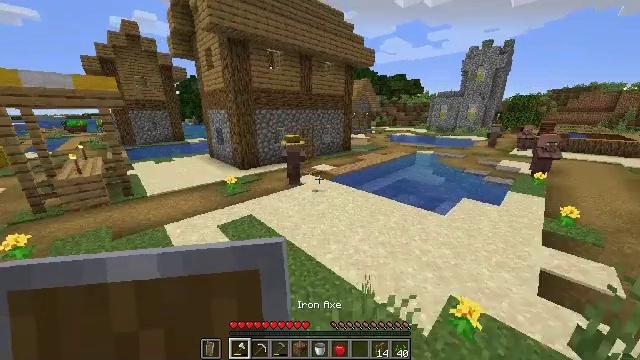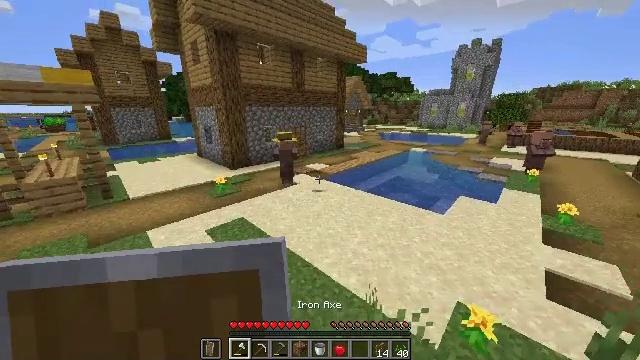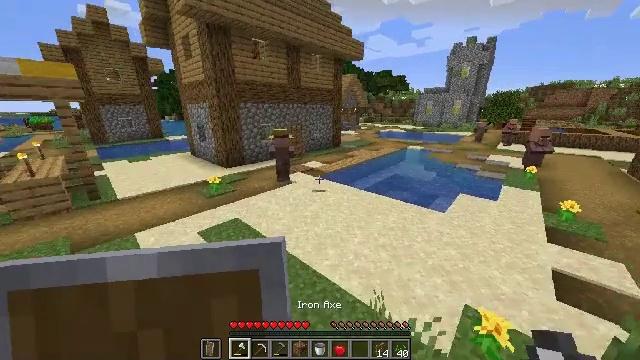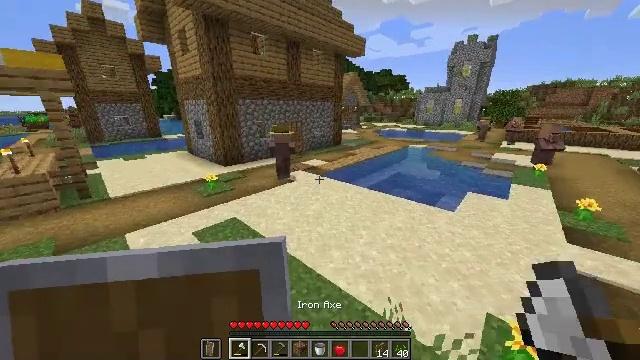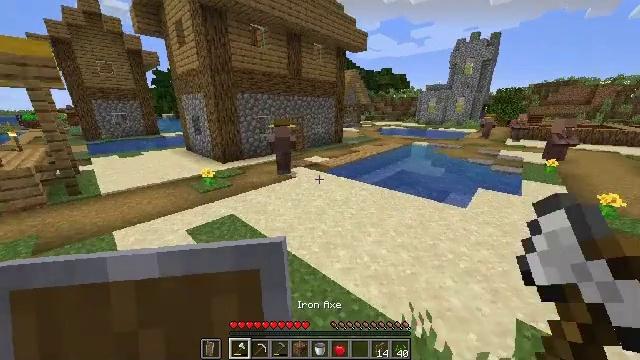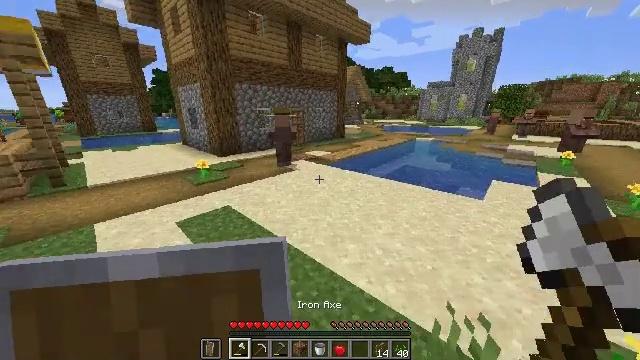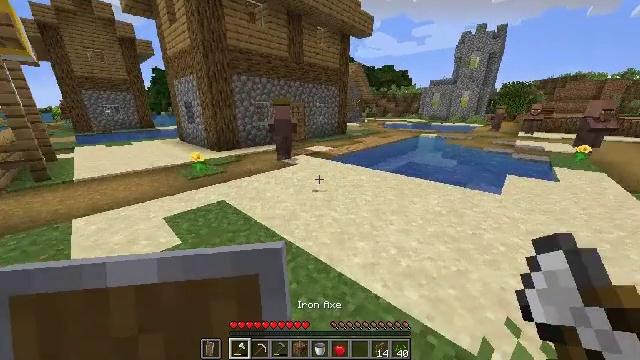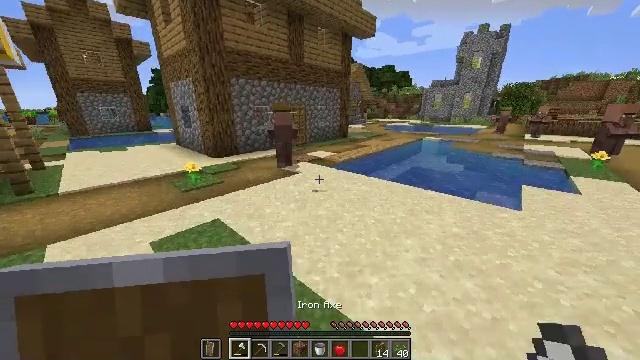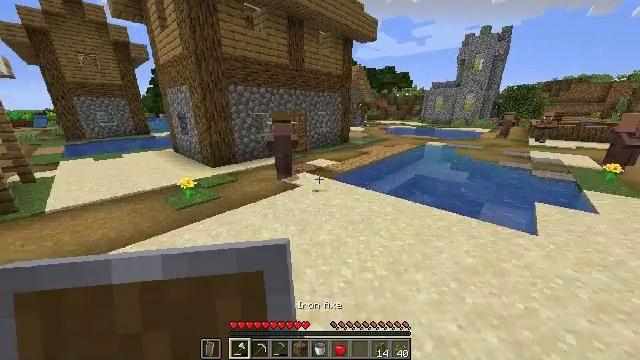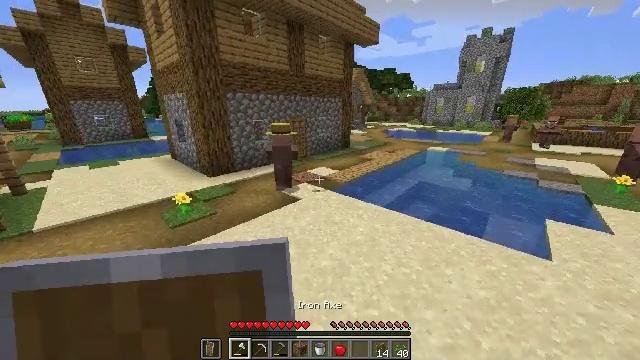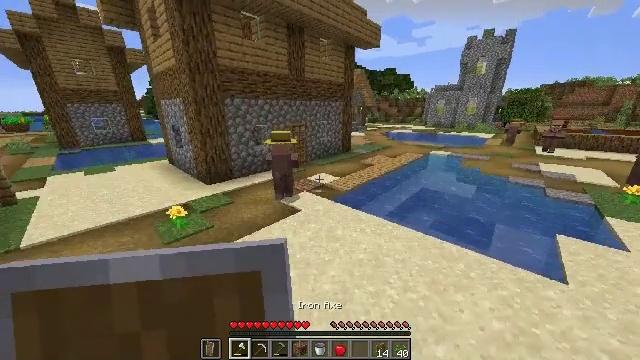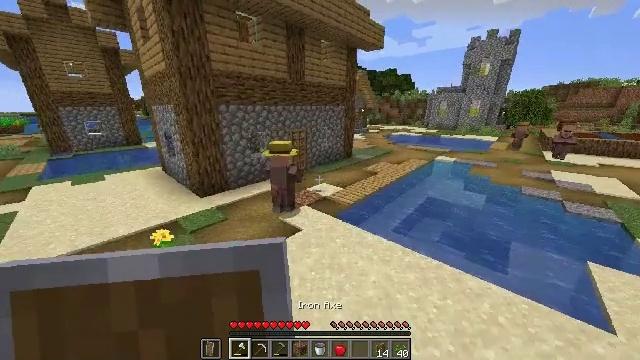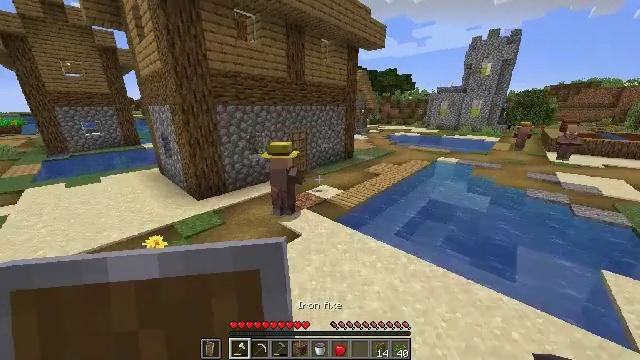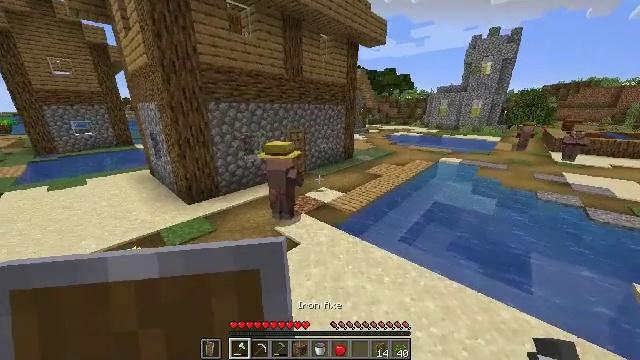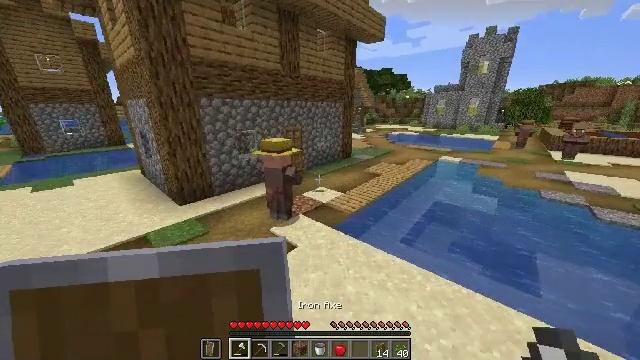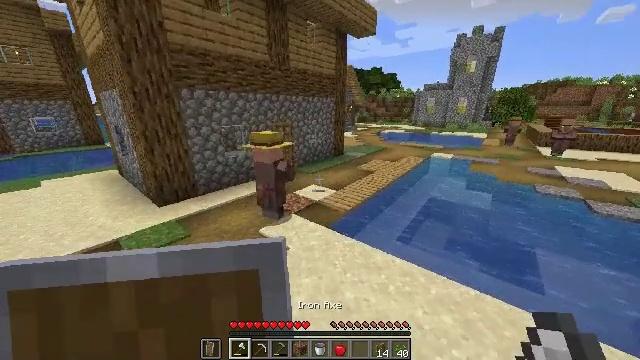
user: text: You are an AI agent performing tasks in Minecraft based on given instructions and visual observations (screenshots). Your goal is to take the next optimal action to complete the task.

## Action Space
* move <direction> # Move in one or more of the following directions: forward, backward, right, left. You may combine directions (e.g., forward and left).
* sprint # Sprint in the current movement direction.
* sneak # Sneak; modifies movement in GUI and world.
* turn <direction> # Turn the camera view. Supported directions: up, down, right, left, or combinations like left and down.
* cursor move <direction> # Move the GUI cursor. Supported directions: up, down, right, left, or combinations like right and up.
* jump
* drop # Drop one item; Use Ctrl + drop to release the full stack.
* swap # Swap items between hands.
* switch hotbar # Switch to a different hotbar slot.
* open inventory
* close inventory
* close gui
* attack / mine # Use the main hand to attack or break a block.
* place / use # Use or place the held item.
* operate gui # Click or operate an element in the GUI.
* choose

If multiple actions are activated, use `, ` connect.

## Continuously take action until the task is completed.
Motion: motion action
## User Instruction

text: Gather wheat by left-clicking on it.
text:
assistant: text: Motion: move forward, turn right, jump
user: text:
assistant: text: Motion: move forward, turn right, jump
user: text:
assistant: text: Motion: move forward, jump
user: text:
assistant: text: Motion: move forward, jump
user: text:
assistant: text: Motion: move forward, jump
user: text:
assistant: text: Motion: move forward, jump
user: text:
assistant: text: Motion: move forward, jump
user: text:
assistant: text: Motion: move forward, jump
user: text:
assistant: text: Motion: move forward, jump
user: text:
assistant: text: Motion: move forward, jump
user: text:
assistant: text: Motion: move forward, jump
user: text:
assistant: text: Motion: move forward, jump
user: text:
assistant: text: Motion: move forward, jump
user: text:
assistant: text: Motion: move forward, jump
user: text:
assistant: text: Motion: move forward, turn right, jump
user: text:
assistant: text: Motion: move forward, turn right, jump
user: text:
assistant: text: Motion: move forward, sprint, turn right, jump
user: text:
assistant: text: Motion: move forward, sprint, turn right, jump
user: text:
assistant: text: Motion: move forward, sprint, turn right, jump
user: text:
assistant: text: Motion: move forward, sprint, jump
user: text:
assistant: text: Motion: move forward, sprint, jump
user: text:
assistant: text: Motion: move forward, sprint, jump
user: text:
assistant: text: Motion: move forward, sprint, jump
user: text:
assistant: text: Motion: move forward, sprint, turn right, jump
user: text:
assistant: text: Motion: move forward, sprint, turn right, jump
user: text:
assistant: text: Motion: move forward, sprint, turn right, jump
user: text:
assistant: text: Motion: move forward, sprint, turn right, jump
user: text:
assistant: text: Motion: move forward, sprint, turn right, jump
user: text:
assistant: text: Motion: move forward, sprint, turn right, jump
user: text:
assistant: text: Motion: move forward, sprint, turn right, jump